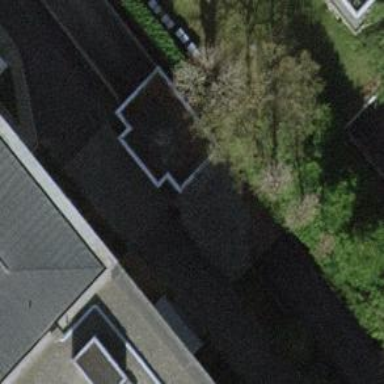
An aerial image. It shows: Driveway tunnel.